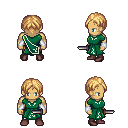
a pixel art fantasy rpg character, male body template, human, tanned skin, sash dress, gold greaves, light blonde parted hairstyle, white cloth bracers, maroon shoes, dagger, four views (front, back, left, right), 2x2 character sprite sheet, small pixel art, hard edges, no anti-aliasing